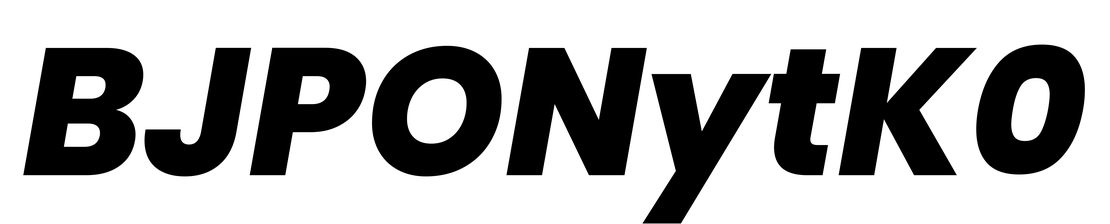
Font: Poppins-ExtraBoldItalic